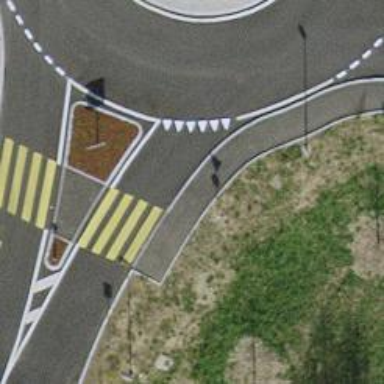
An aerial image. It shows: Kerb serving as barrier.